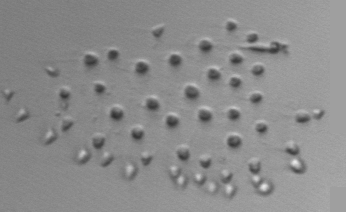
Label: Parvicorbicula_socialis